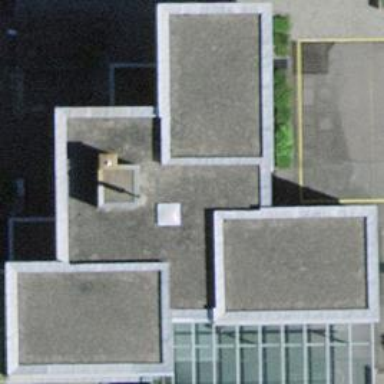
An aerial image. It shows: School building.